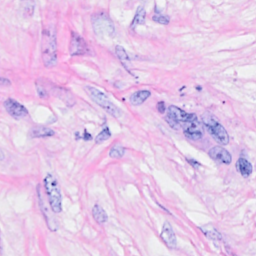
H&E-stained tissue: Breast